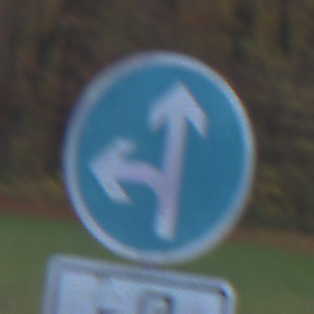
Verkehrszeichen: VorgeschriebeneFahrtrichtungGeradeausOderLinks
Zusatzzeichen unten: MehrspurigeFahrzeugeFrei8
Umgebung: Outdoor, Nature
Tageszeit: SunriseSunset
Wetter: PartlyCloudy
Licht: Natural
Jahreszeit: Autumn
Kontrast: LowContrast